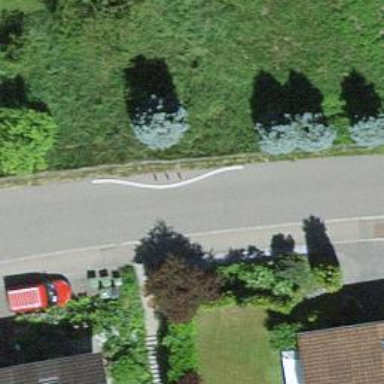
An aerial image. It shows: Road with steps.